Aerial crown-view tile of a tropical tree (Barro Colorado Island, Panama), acquired 20250317:
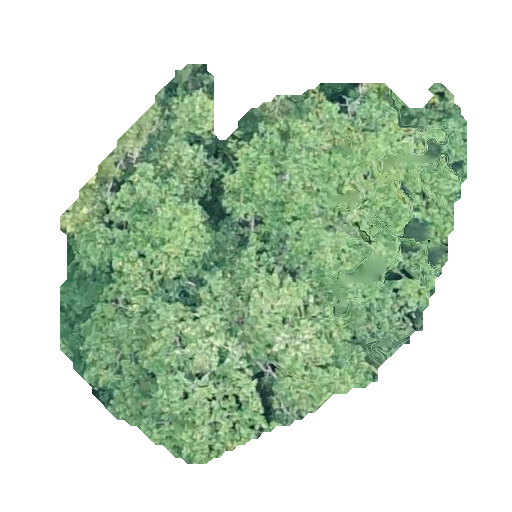
Species: Hieronyma alchorneoides
GBIF accepted scientific name: Hieronyma alchorneoides
Crown area: 169.4 m²